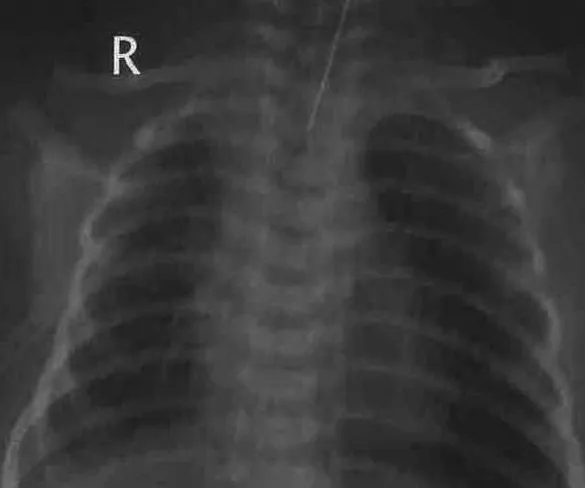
Follow-up chest radiograph showing full expansion of lung fields immediately after chest tube drain.
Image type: radiology (x_ray)